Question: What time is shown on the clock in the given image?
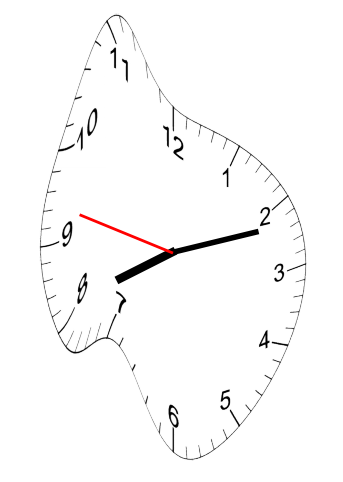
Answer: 08:11:47